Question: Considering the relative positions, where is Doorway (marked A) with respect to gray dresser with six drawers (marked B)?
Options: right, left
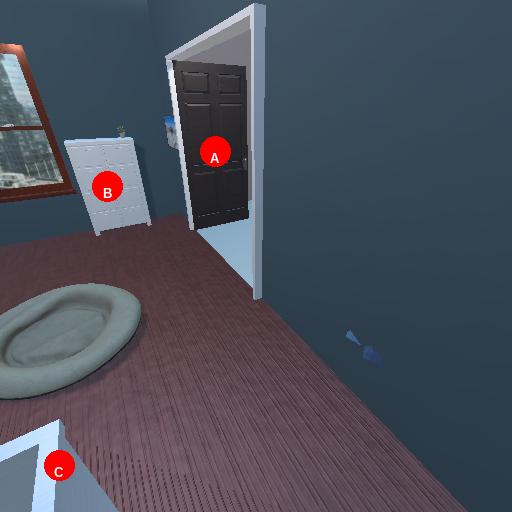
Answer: right